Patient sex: F
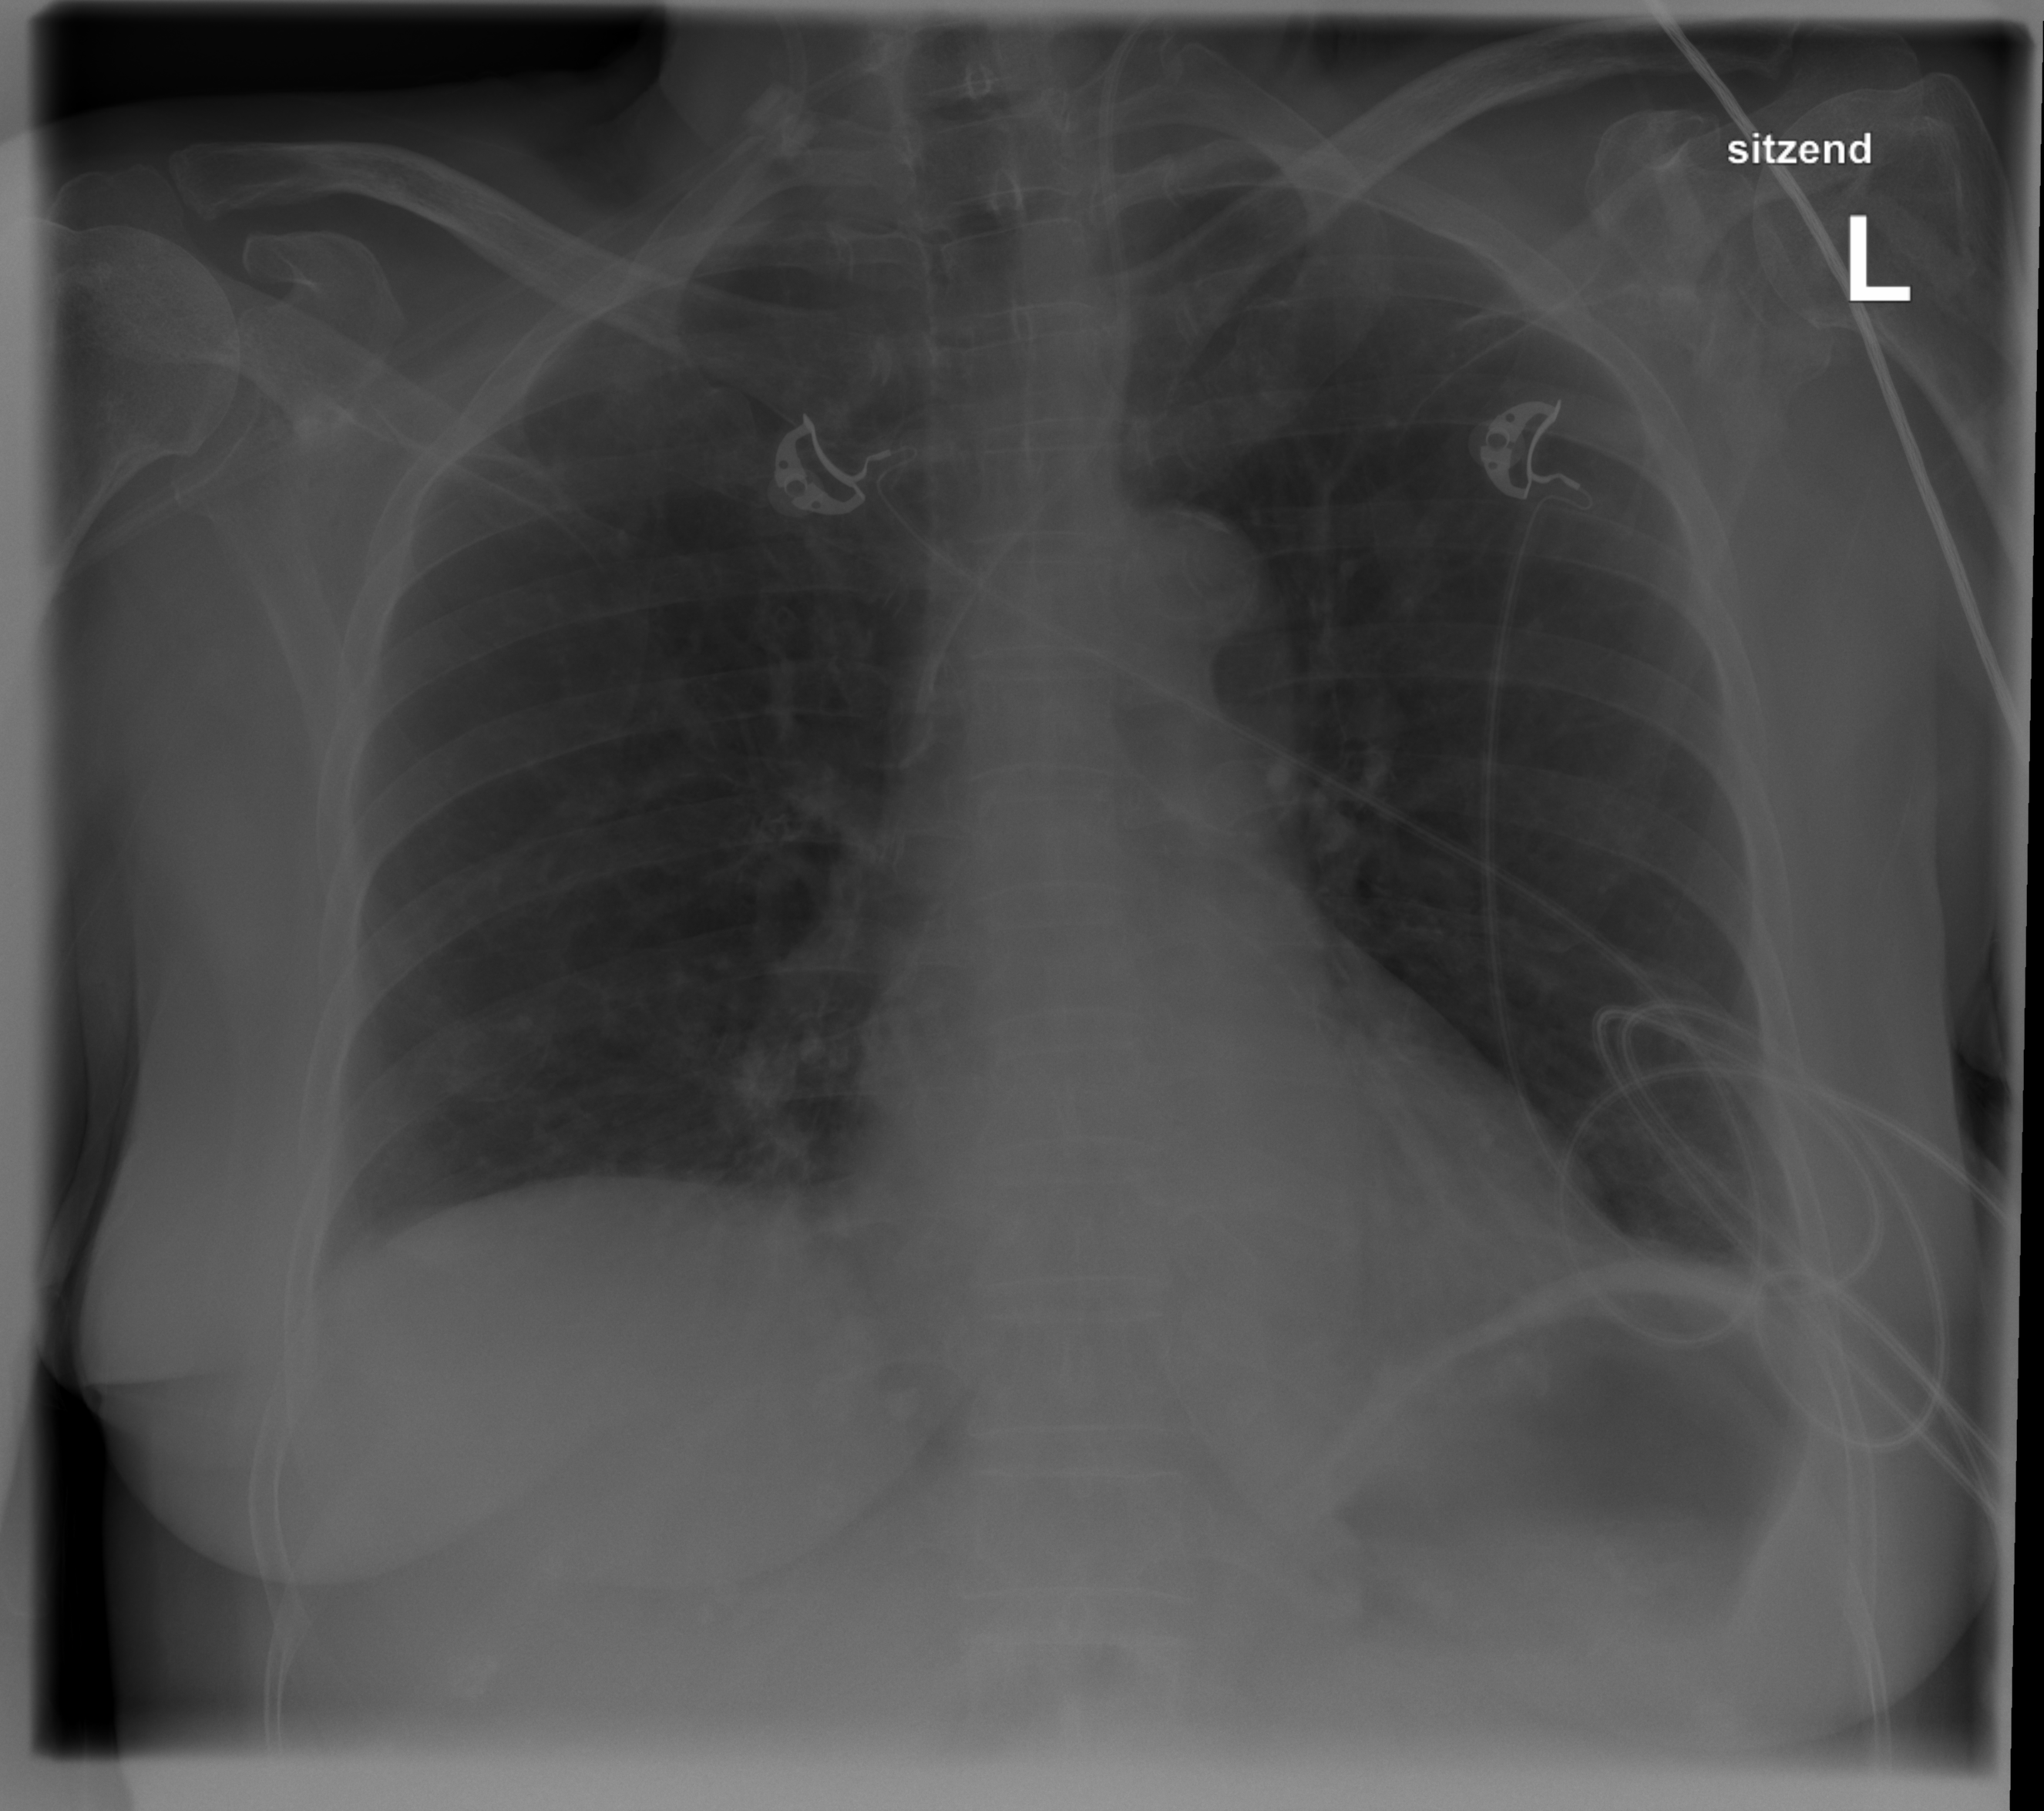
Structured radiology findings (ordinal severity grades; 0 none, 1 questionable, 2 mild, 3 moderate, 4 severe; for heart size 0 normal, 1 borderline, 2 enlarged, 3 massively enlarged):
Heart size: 0
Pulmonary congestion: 0
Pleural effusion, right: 0
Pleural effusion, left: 0
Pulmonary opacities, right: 0
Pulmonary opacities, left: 0
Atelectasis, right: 0
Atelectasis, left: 2